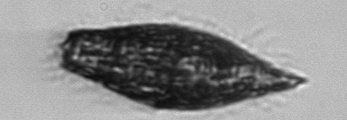
Label: Tiarina_fusus